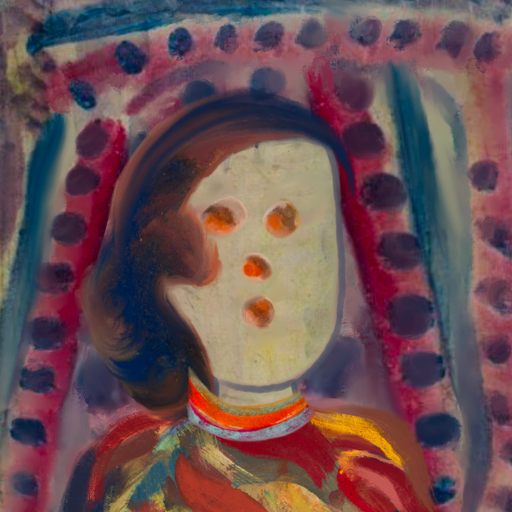
Background: HillGirl, Head And Neck Front: Hill_Girl, Face Front: Rupkatha, Bust: Mother_And_Son_Son, Hair Front: Mother_And_Son_Son, Head Accessory: Blank, Second Necklace: Blank, Necklace: Sisters, Baby: Blank